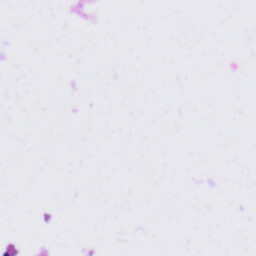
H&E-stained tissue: Tonsil